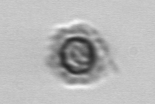
Label: Emiliania_huxleyi